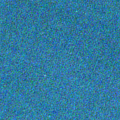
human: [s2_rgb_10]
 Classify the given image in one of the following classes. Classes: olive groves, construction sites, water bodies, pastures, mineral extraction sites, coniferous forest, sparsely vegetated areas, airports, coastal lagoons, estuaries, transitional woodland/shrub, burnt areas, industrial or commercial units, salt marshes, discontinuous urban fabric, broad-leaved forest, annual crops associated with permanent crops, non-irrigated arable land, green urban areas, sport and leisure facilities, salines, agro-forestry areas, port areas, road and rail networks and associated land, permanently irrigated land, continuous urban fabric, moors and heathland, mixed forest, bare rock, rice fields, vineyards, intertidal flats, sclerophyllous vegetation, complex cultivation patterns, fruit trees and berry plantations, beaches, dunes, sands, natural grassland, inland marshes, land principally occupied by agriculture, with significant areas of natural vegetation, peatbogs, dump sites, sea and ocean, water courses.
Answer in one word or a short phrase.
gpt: sea and ocean